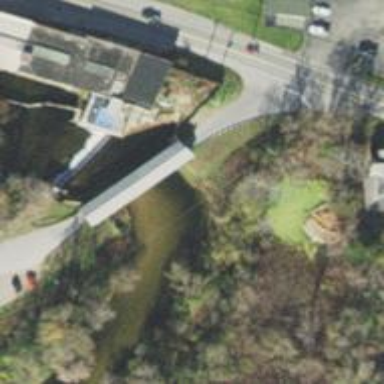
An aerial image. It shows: Residential road passing through covered building tunnel bridge.